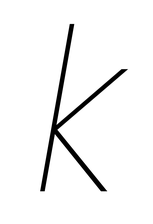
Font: Poppins-ThinItalic